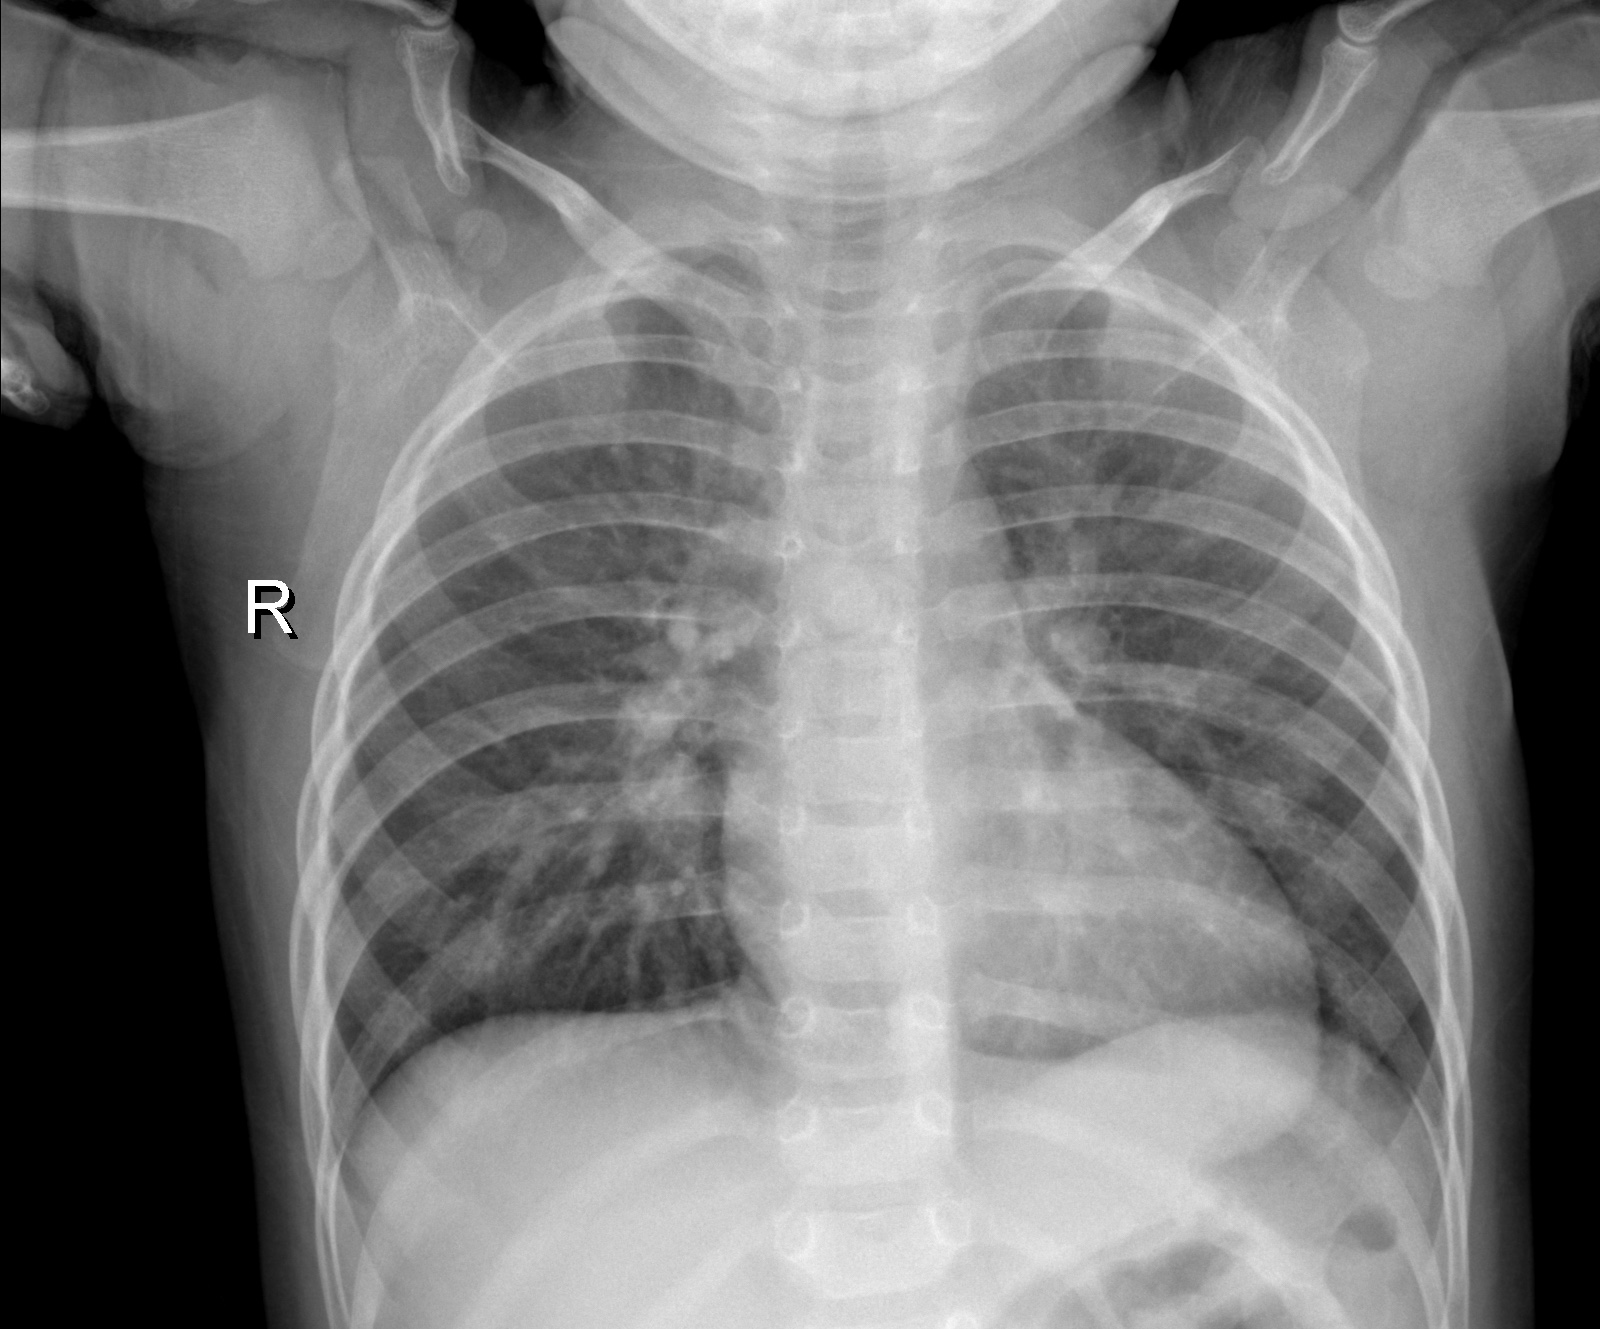
Diagnosis: NORMAL